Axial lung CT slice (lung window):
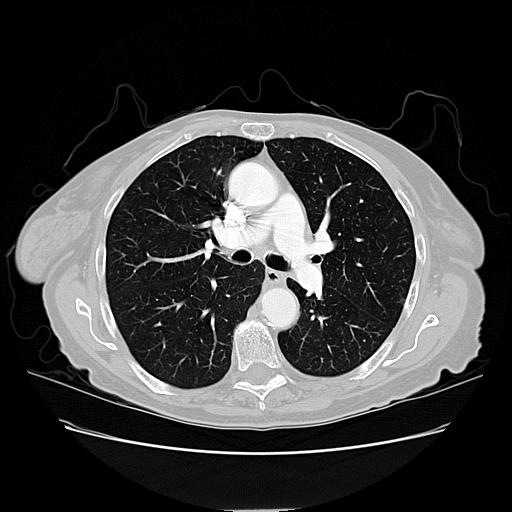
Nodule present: no